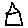
Label: house